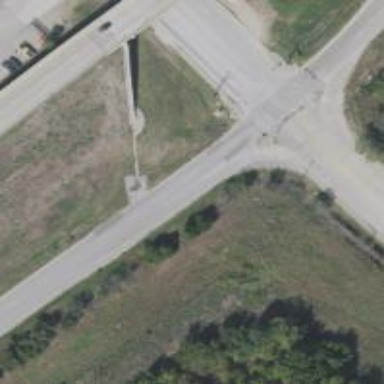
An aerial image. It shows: Secondary road with frontage road.